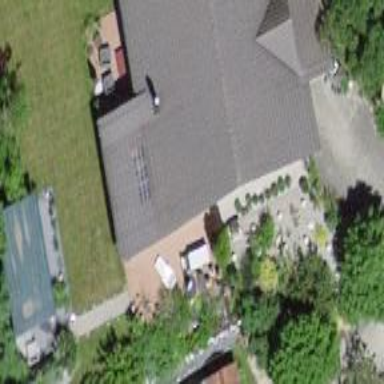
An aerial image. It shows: Residential building.